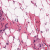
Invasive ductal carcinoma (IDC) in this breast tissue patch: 0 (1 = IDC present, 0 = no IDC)